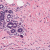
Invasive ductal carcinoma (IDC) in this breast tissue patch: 0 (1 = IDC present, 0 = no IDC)